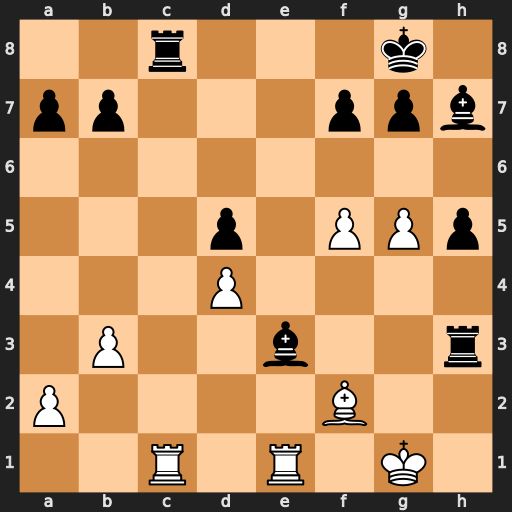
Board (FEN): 2r3k1/pp3ppb/8/3p1PPp/3P4/1P2b2r/P4B2/2R1R1K1
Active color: w
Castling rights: -
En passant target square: -
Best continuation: Rxc8#